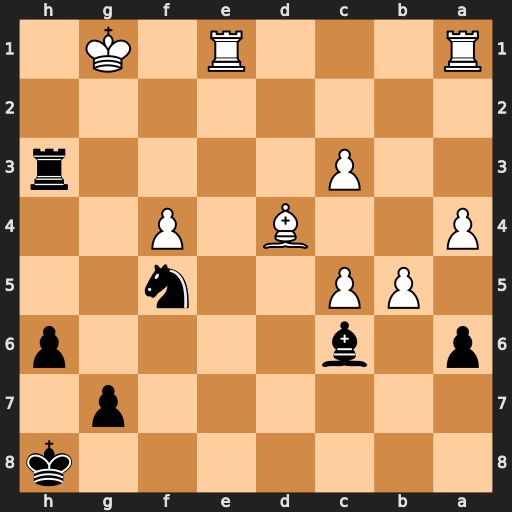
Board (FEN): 7k/6p1/p1b4p/1PP2n2/P2B1P2/2P4r/8/R3R1K1
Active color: b
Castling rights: -
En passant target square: -
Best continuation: Rh1+ Kf2 Rh2+ Kf1 Ng3+ Kg1 Rg2#